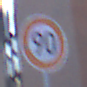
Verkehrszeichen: Geschwindigkeit90
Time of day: SunriseSunset
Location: Outdoor (Urban)
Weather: Clear
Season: NotSpecified
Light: Natural